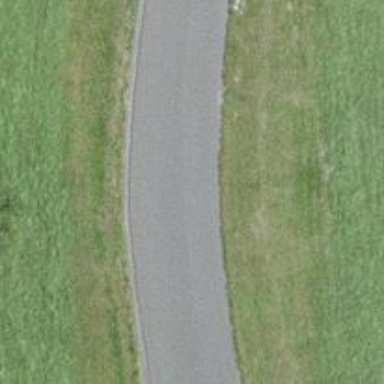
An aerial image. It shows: Smoothly paved residential road.